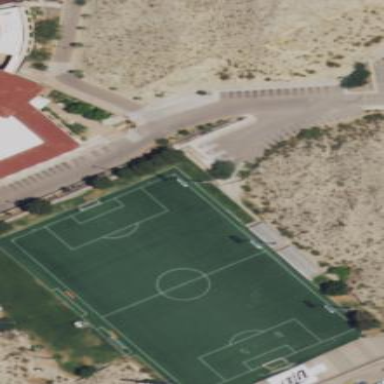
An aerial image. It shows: Grass pitch designated for soccer.